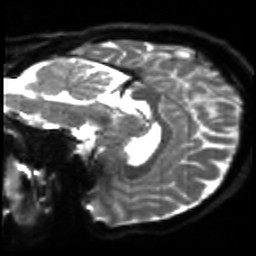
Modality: sbref
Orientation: sagittal
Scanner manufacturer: siemens
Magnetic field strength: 3 T
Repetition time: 4 s
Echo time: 0.0594 s